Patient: sex M, age 62
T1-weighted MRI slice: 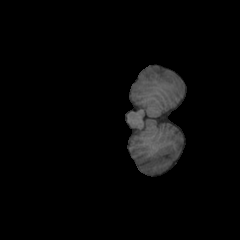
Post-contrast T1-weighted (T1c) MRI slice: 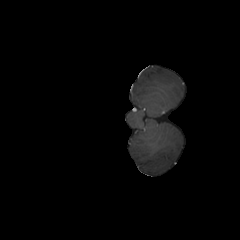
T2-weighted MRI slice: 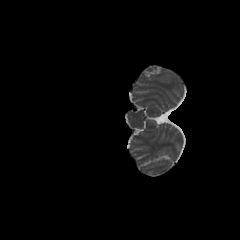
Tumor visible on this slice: no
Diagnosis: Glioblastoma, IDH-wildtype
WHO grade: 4